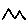
Label: zigzag